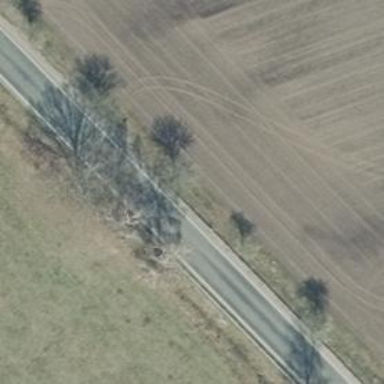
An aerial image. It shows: Avenue lined with broadleaved deciduous trees.